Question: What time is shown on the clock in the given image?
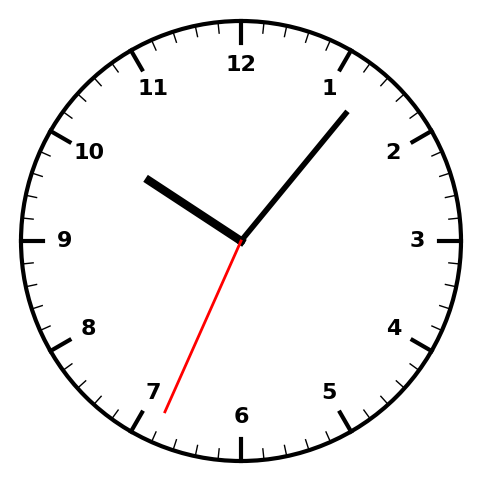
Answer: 10:06:34